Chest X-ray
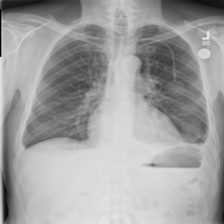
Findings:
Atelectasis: negative
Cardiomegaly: negative
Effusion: positive
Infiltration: negative
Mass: negative
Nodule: negative
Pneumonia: negative
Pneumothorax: negative
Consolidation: negative
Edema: negative
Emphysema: negative
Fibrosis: negative
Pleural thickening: negative
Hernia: negative